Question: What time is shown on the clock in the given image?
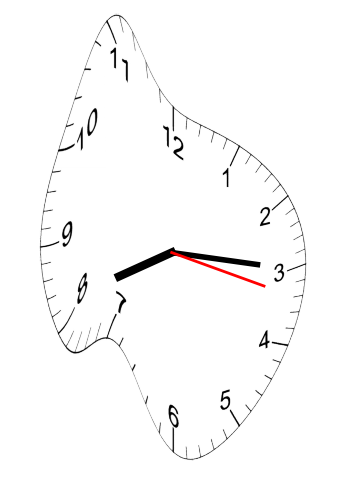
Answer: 08:15:17